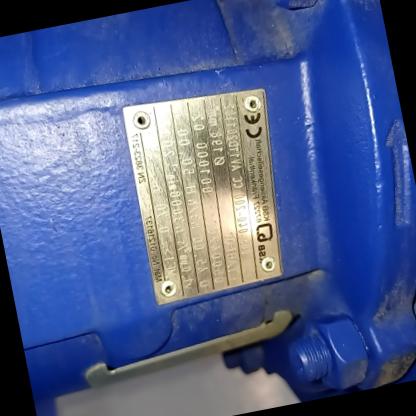
Klasa: tabliczka-znamionowa